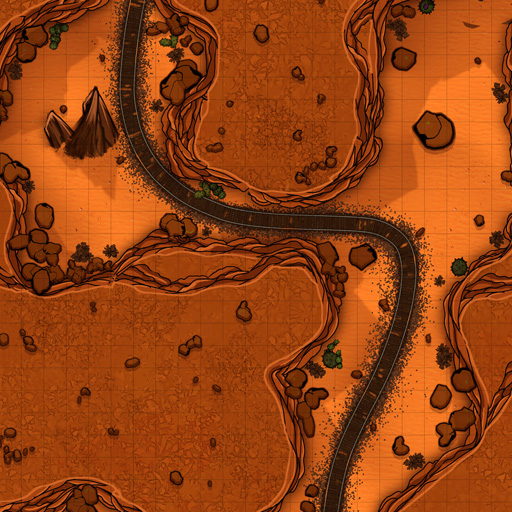
A D&D Grid Map dessert cliff road (Desert Path Map)